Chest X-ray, AP view. Patient: 46 years old, sex F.
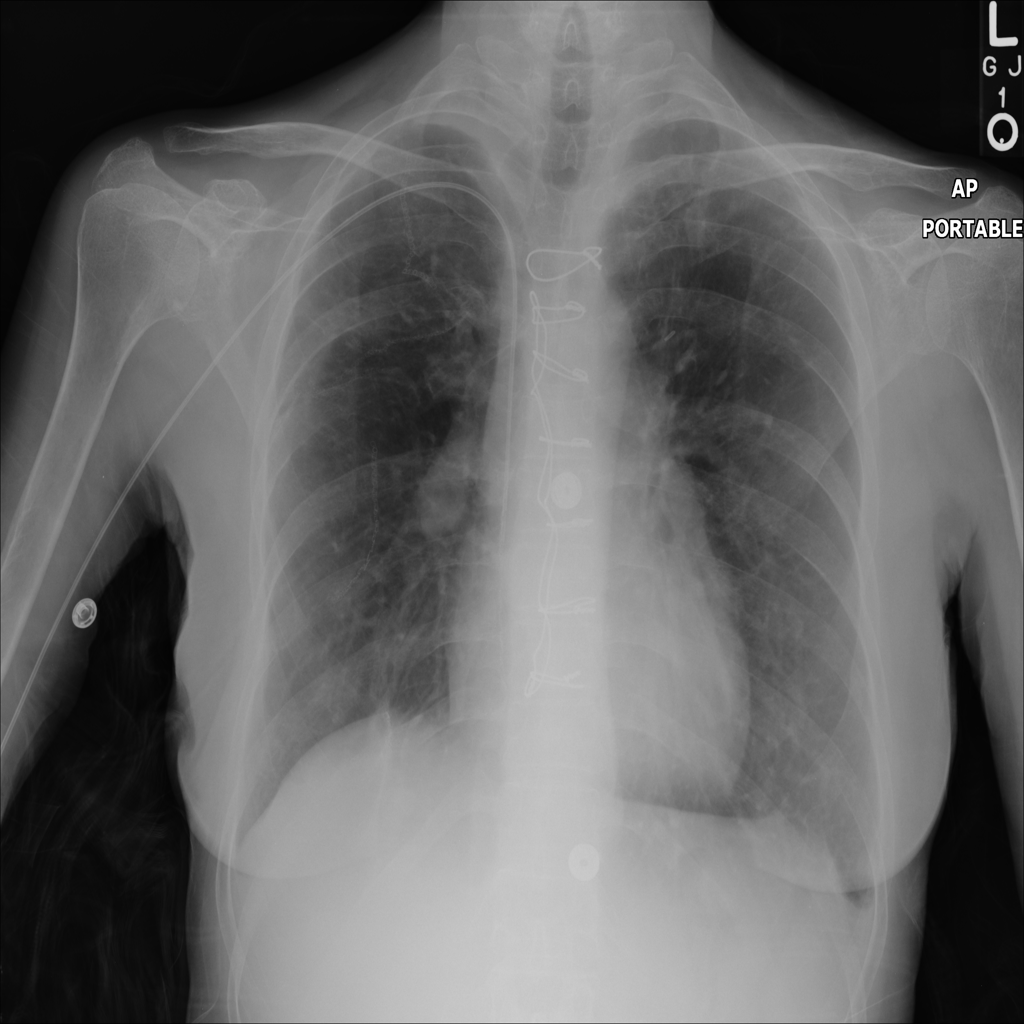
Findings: Nodule, Pleural_Thickening